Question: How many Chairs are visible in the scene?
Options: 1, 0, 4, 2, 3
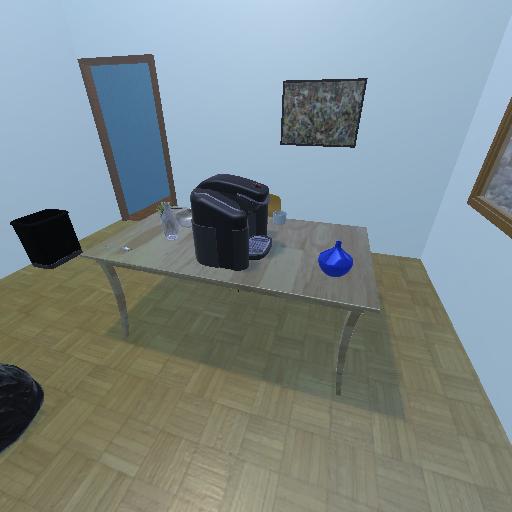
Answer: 1